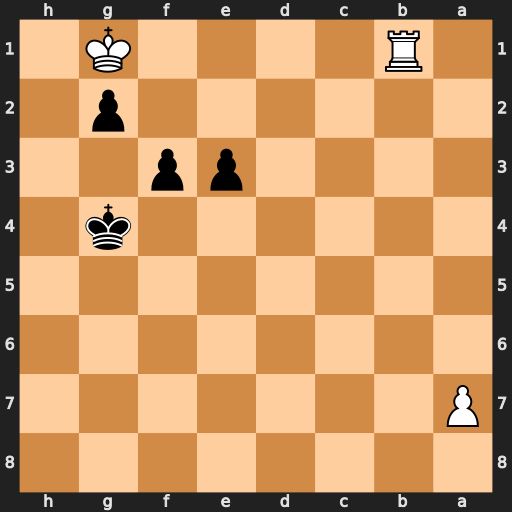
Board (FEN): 8/P7/8/8/6k1/4pp2/6p1/1R4K1
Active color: b
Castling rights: -
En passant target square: -
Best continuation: Kg3 Rf1 f2+ Rxf2 exf2#